【题型】解答题　【知识点】平面几何　【难度】medium
如图，点$C$在以$AB$为直径的$\odot O$上，点$D$在$BA$的延长线上，$G$点是半径$OB$上的点，过点$G$作$OB$的垂线与$BC$交于点$F$，与$DC$的延长线交于点$E$，且$\angle E = 2\angle B$.

(1) 求证：$DE$是$\odot O$的切线；

(2) 判断$\triangle CEF$的形状，并说明理由；

(3) 若$\cos E = \dfrac{4}{5}$，$AD = FG = 1$，求$CE$的长.
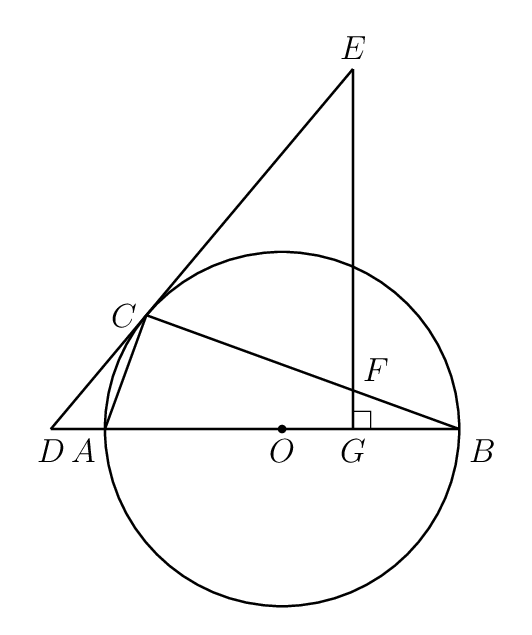
【解答】
\textbf{【答案】}(1)见解析

(2)$\triangle CEF$是等腰三角形，理由见解析

(3)$7$

\textbf{【分析】}

\textbf{【详解】}(1) 证明：连接$OC$，

$\because OB = OC$，

$\therefore \angle OBC = \angle OCB$，

$\therefore \angle DOC = 2\angle B$，

$\because \angle E = 2\angle B$，

$\therefore \angle DOC = \angle E$，

$\because EG \perp BD$，

$\therefore \angle D + \angle E = 90^\circ$，则$\angle D + \angle DOC = 90^\circ$，

$\therefore \angle OCD = 90^\circ$，

$\therefore DE$是$\odot O$的切线；

(2) 解：$\triangle CEF$是等腰三角形，理由如下：

$\because EG \perp BD$，

$\therefore \angle B + \angle BFG = 90^\circ$，

$\therefore \angle B + \angle CFE = 90^\circ$，

$\because \angle OCD = 90^\circ$，

$\therefore \angle OCE = \angle OCB + \angle ECF = 90^\circ$，

又$\because \angle B = \angle OCB$，

$\therefore \angle ECF = \angle CFE$，

$\therefore CE = EF$，

$\therefore \triangle CEF$是等腰三角形；

(3) 解：设$OC = OA = r$，

$\because \cos E = \cos\angle COD = \dfrac{OC}{OD} = \dfrac{4}{5}$，

$\therefore \dfrac{r}{r+1} = \dfrac{4}{5}$，

$\therefore r = 4$，

$\therefore OC = OA = 4$，$OD = 4+1 = 5$，

在$\text{Rt}\triangle OCD$中，$CD = \sqrt{OD^2 - OC^2} = \sqrt{5^2 - 4^2} = 3$，

由(2)知$CE = EF$，设$EC = EF = x$，则$DE = x+3$，$EG = x+1$，

$\because \angle D = \angle D$，$\angle DCO = \angle DGE$，

$\therefore \triangle DOC \sim \triangle DEG$，

$\therefore \dfrac{DO}{DE} = \dfrac{OC}{EG}$，则$\dfrac{5}{x+3} = \dfrac{4}{x+1}$，

解得：$x = 7$，

经检验$x = 7$是所列方程的解，

$\therefore CE = 7$.

\textbf{【点睛】} 本题考查了切线的判定，等腰三角形的判定，解直角三角形，相似三角形的判定与性质，勾股定理.
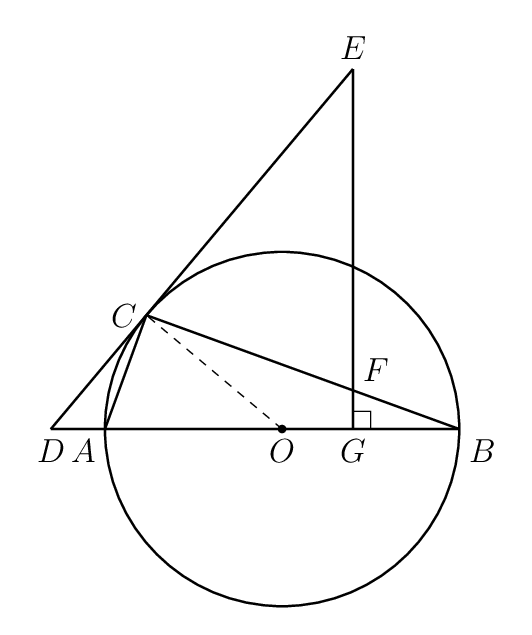